Question: '''
textField.layer.backgroundColor = [UIColor lightGreenColorTransparent].CGColor;
textField.layer.cornerRadius = 8.0f;
textField.layer.borderColor = [UIColor lightGrayColor].CGColor;
textField.layer.borderWidth = 1.0f;
'''
How can I set the text for about '5px' to the right that there is more space between the border and the beginning of the text?

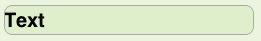
Answer: > '''
UIView *paddingView = [[UIView alloc] initWithFrame:CGRectMake(0, 0, 5, 20)];
textField.leftView = paddingView;
textField.leftViewMode = UITextFieldViewModeAlways;
'''
set the leftView property for padding the UITextField.